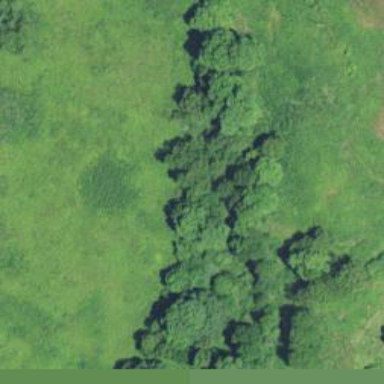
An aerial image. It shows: Beautiful woodland area.